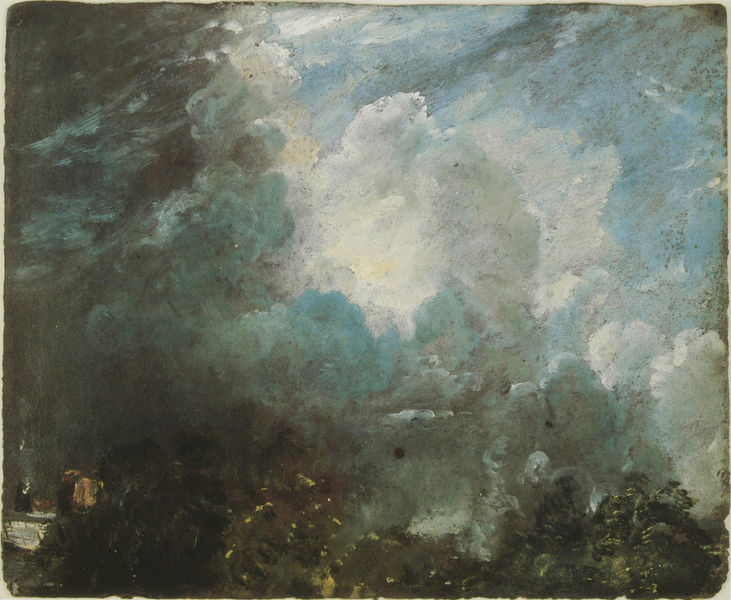
Titel: Cloud Study with Tree Tops and Building
Künstler: John Constable
Institution: (Privatsammlung)
Schlagwörter: baum, blau, blätter, dunkel, gemälde, gewitter, himmel, laub, mann, wasser, weiß, wolken, aquarell, bäume, gelb, grün, impressionismus, landschaft, menschen, ocker, stadt, ausschnitt, bewegung, blumen, braun, grau, hell, hut, licht, nacht, schwarz, skizze, türkis, blüten, haus, rot, weg, wolke, beige, malerei, mensch, rahmen, weit, öl, erde, feld, natur, wind, busch, büsche, gebüsch, pastos, sonne, sträucher, gold, pflanze, pflanzen, kontrast, wald, boot, kahn, bewegt, bewölkt, erdig, hellblau, schiff, papier, ecke, düster, naturalismus, studie, sonnenlicht, dorf, farbe, nebel, vegetation, bank, figuren, romantik, angst, constable, erhaben, naturgewalt, sturm, stürmisch, turner, unwetter, wetter, detail, finster, jaune, lciht, stimmung, athmosphäre, sonnenhut, baumkronen, reflexion, regen, courbet, helligkeit, blitze, gewitterwolken, wolkig, blanc, noir, tupfen, fragment, bedrohung, blitz, dramatik, pinselstriche, whistler, hoffnung, wipfel, ciel, peinture, cumulus, hasu, bleu, nuage, nuages, abstrait, arbres, auftürmen, gewaltig, sublim, tableau, forêt, wolkenstudie, fumee, woklen, bateau, goya, impasto, sturmwolken, romatnik, beölkt, schwrzgrün, tummult, westwards, böum, coin de ciel bleu